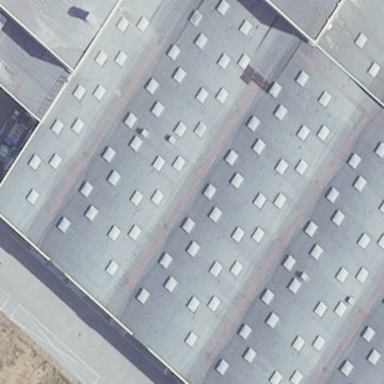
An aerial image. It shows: Industrial building.